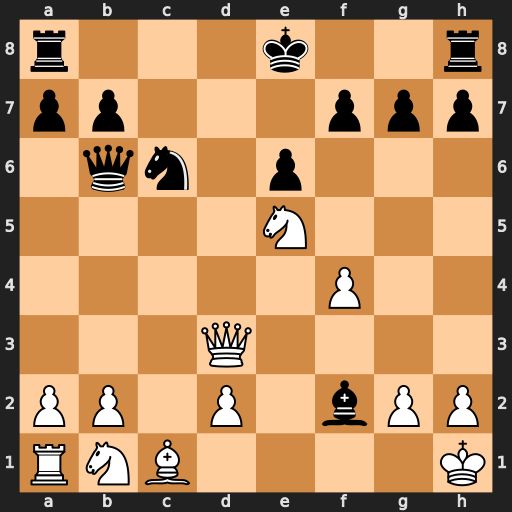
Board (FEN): r3k2r/pp3ppp/1qn1p3/4N3/5P2/3Q4/PP1P1bPP/RNB4K
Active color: w
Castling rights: kq
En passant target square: -
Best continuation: Qd7+ Kf8 Qxf7#